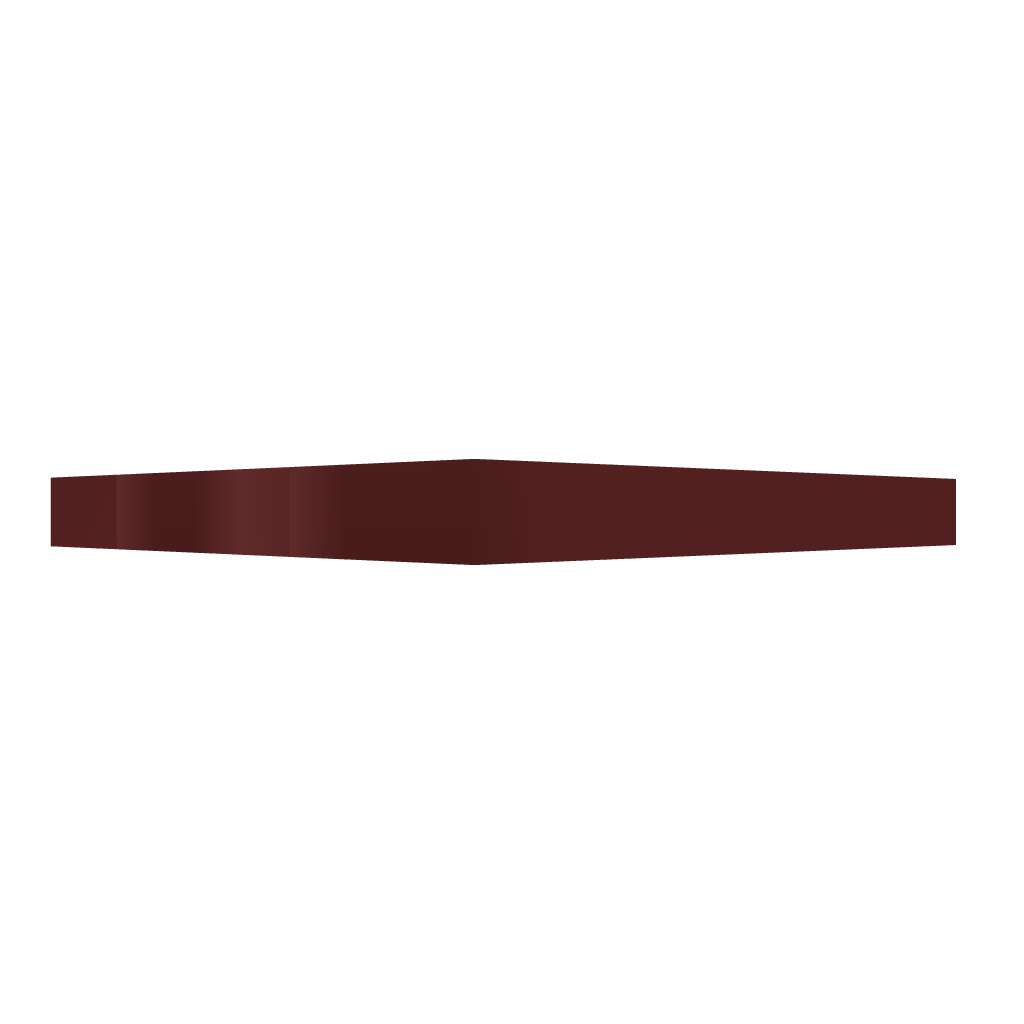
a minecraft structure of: Nether tree